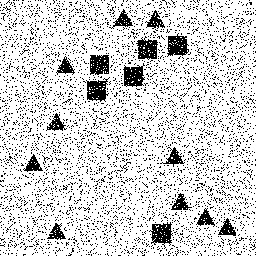
Squares: 6
Triangles: 10
Stars: 0
Total shapes: 16